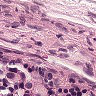
Metastatic tissue present: no